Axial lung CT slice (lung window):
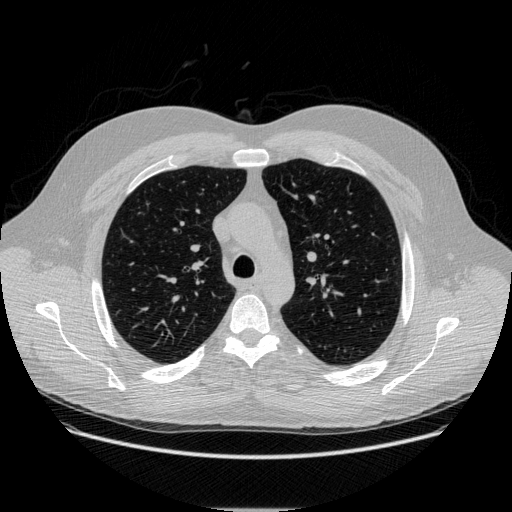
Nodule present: no